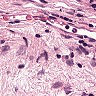
Metastatic tissue present: no